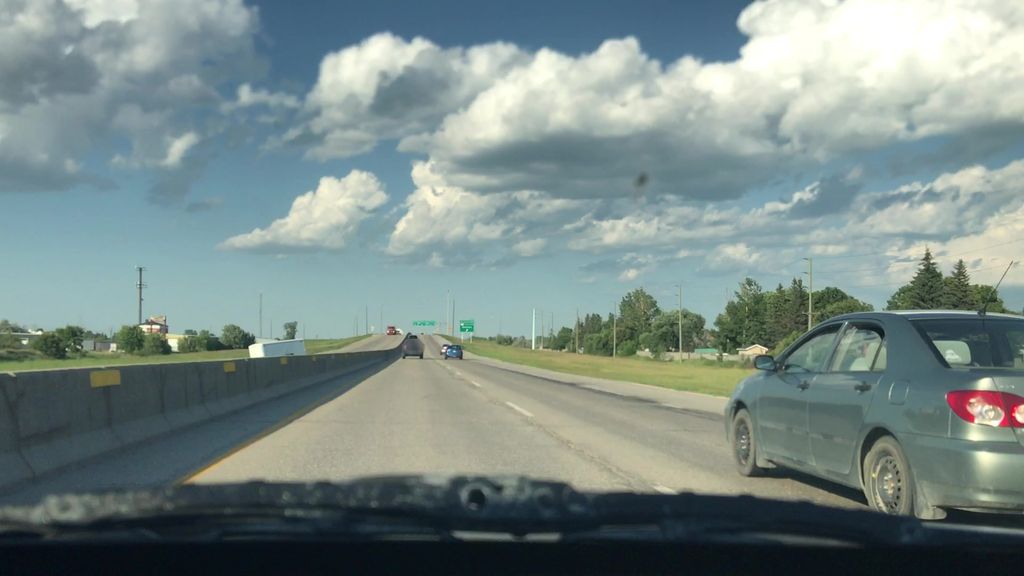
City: winnipeg